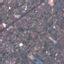
Label: Residential